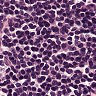
Metastatic tissue present: no